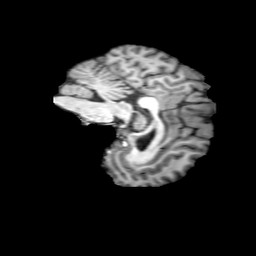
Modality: T1w
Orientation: sagittal
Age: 47
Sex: female
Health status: ill